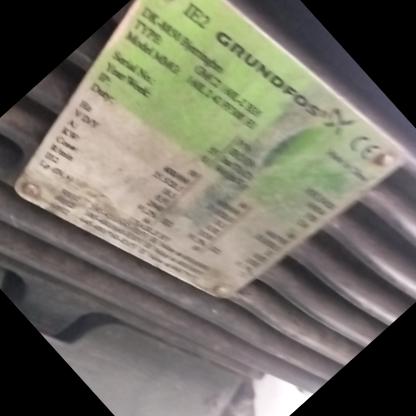
Klasa: tabliczka-znamionowa